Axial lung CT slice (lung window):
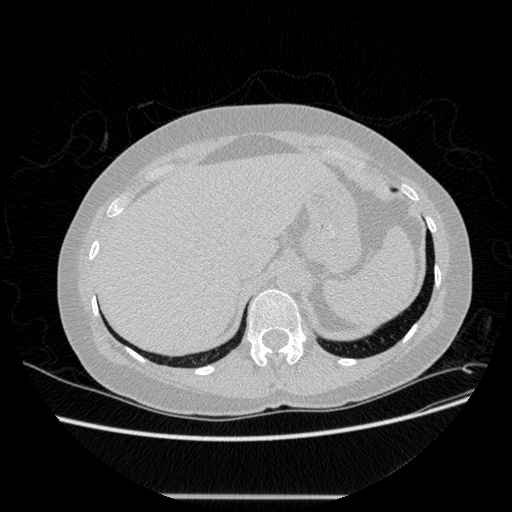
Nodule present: no